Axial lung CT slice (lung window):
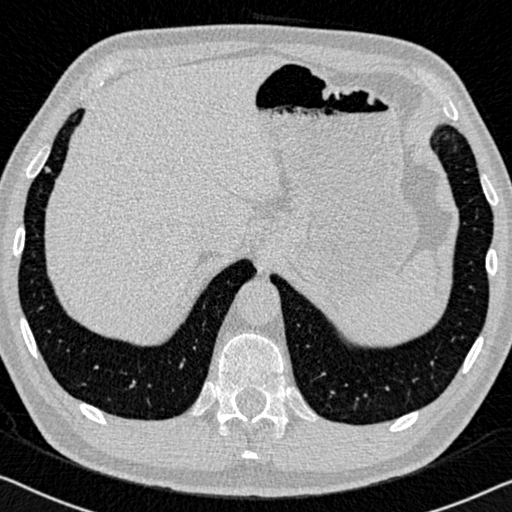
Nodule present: yes
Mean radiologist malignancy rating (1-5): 2.5